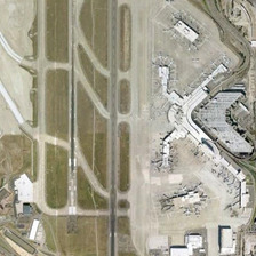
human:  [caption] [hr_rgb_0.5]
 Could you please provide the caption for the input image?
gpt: a triangle boarding gate and some planes .

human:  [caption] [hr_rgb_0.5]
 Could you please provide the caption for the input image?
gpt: the curve shaped passenger termial building seated alongside three runways .

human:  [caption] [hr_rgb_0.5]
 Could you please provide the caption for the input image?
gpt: buildings in the airport is dihedral and symmetrical  .

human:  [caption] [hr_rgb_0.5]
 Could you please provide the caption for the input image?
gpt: buildings in the airport is dihedral and symmetrical  surrounded by several planes standing on the parking apron  beside which are airport flight paths and grassy fields .

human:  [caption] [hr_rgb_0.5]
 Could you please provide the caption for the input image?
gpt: many planes are parked near several terminals in an airport with parking lots and runways .